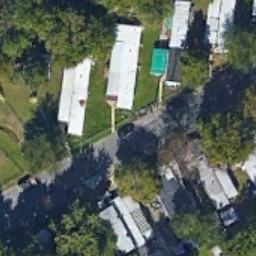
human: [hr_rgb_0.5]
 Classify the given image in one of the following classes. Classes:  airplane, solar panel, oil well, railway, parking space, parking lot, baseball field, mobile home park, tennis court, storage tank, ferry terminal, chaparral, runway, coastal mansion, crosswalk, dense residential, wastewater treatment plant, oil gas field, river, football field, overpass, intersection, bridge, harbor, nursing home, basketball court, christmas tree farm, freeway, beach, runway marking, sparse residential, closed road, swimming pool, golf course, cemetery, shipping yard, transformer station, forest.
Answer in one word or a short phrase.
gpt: mobile home park